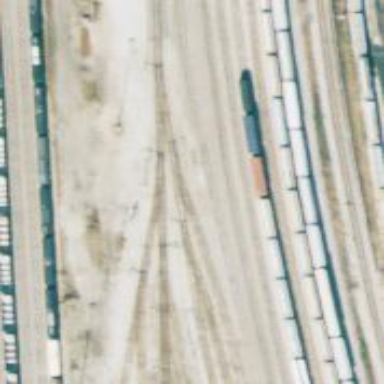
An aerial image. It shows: Railway yard.